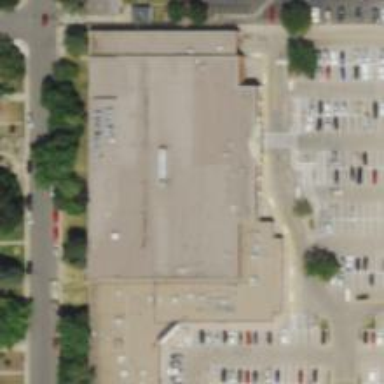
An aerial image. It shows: Supermarket.